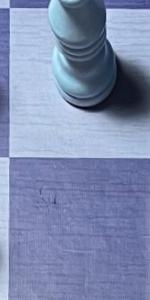
Label: Empty